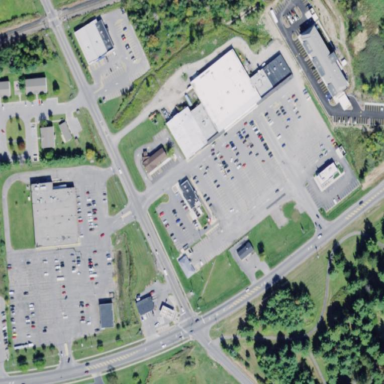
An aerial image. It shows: Commercial area.